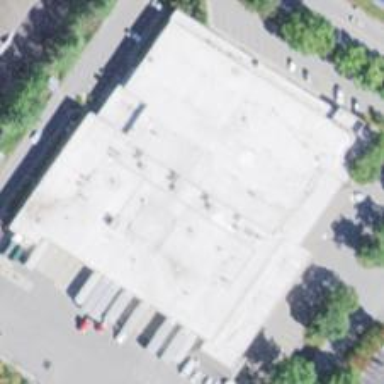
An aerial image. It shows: Post office building.